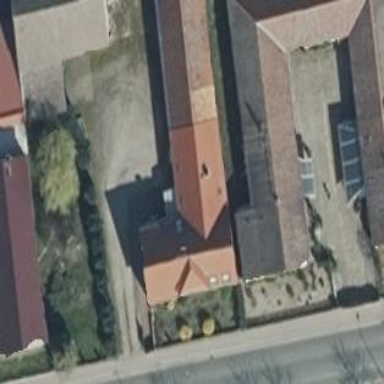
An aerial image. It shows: Simple and straightforward house.